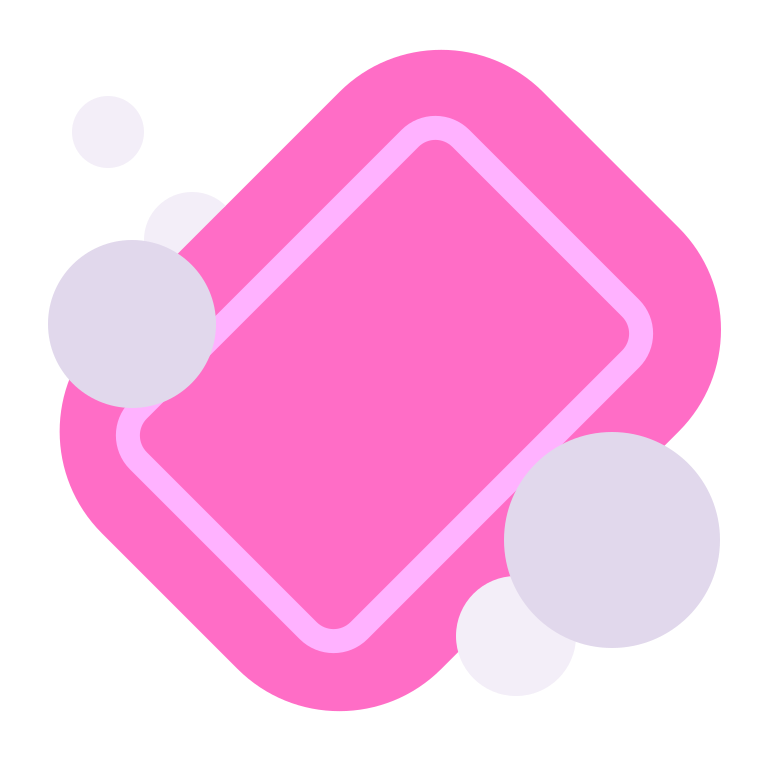
soap flat